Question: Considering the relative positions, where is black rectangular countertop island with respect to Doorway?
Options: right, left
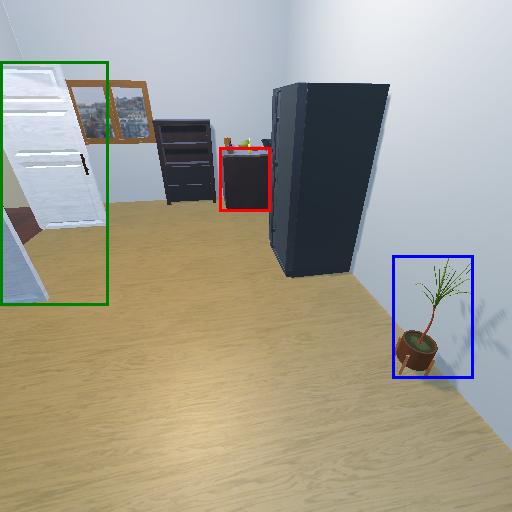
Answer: right